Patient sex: M
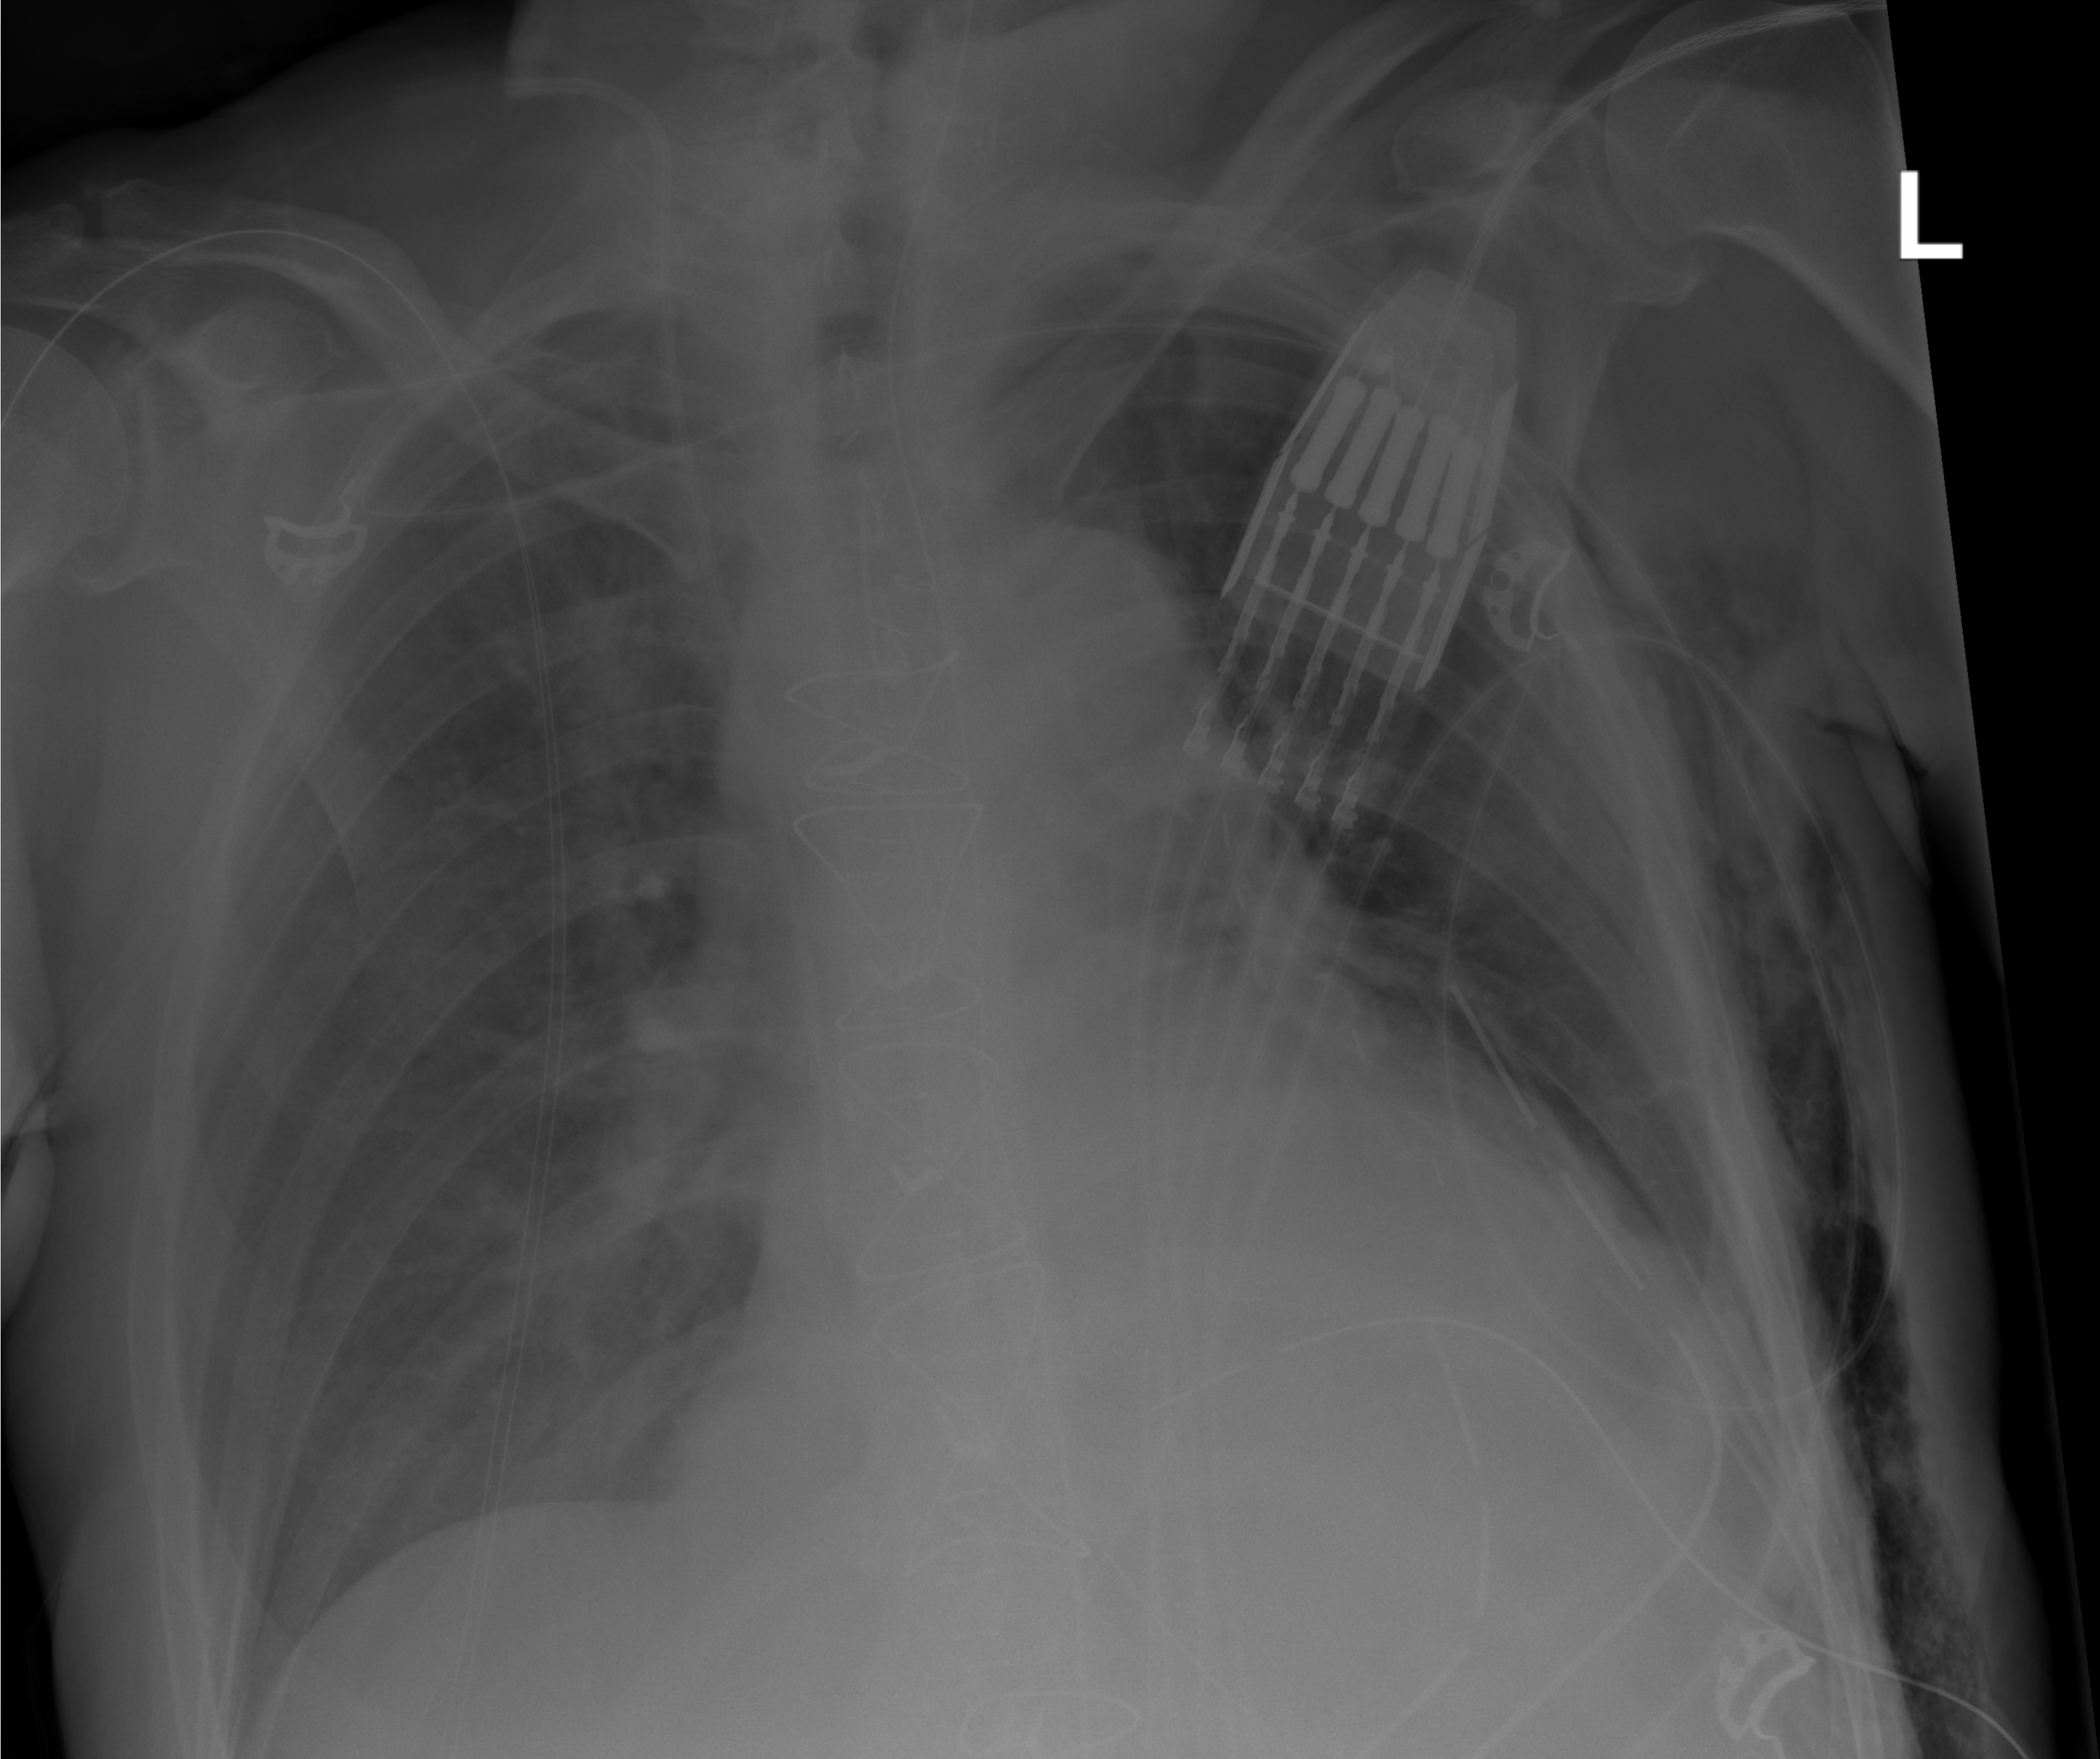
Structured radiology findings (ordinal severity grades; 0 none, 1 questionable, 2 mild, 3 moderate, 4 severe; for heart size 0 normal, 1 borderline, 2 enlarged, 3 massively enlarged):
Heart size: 0
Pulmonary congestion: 0
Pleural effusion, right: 0
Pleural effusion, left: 3
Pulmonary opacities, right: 0
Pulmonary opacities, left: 0
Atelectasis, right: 0
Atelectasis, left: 3